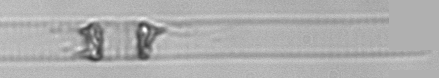
Label: Dactyliosolen_blavyanus